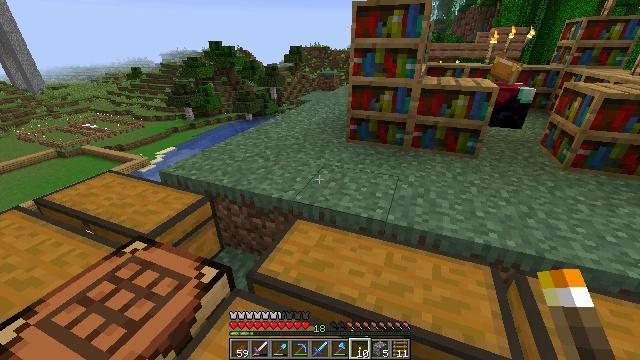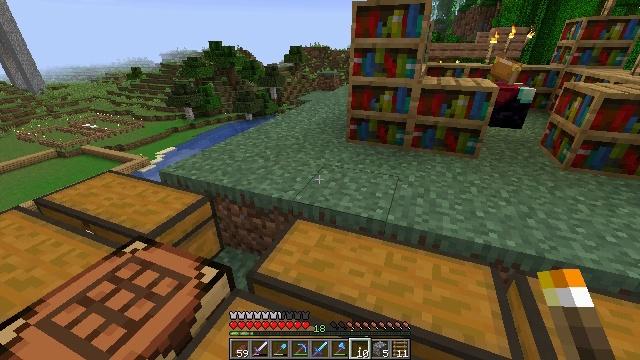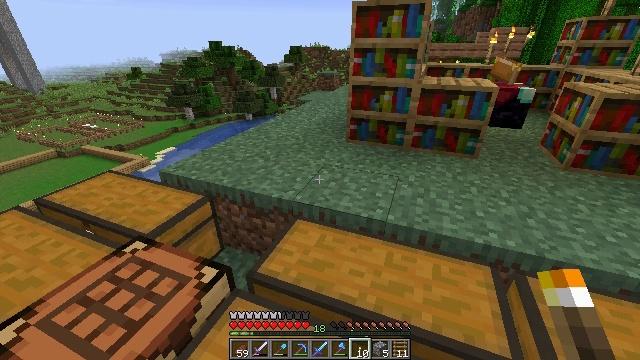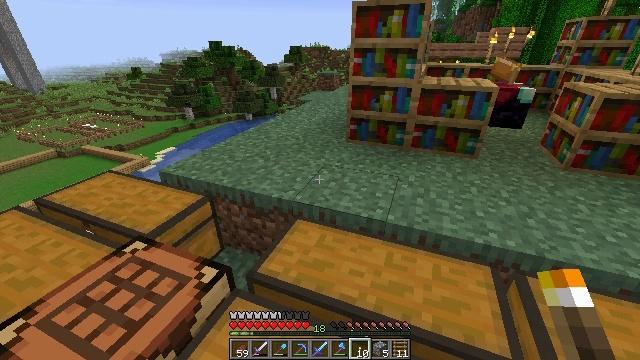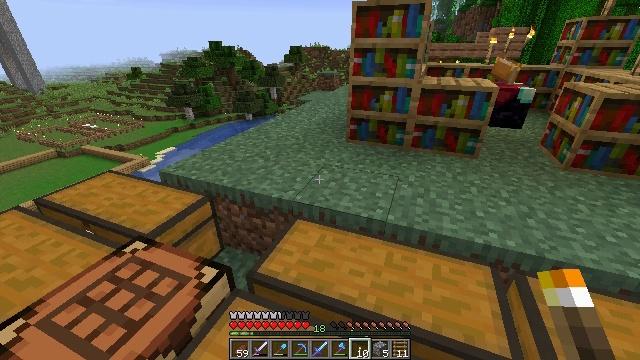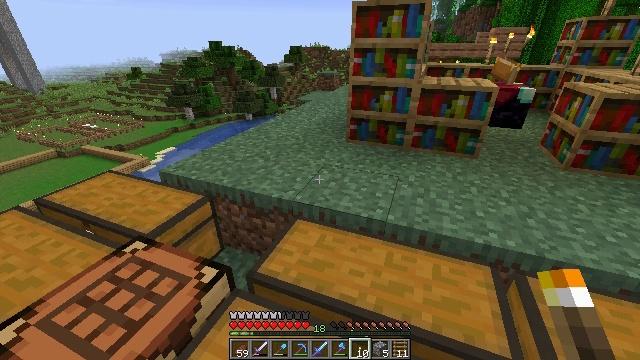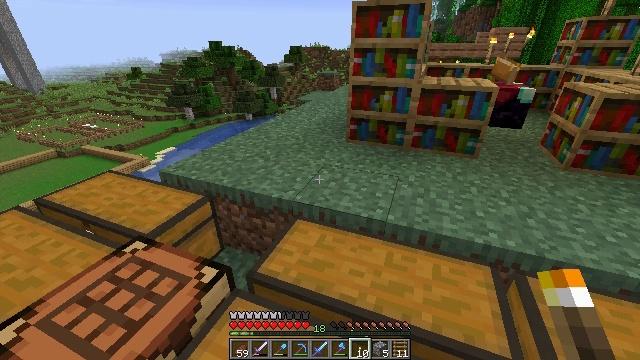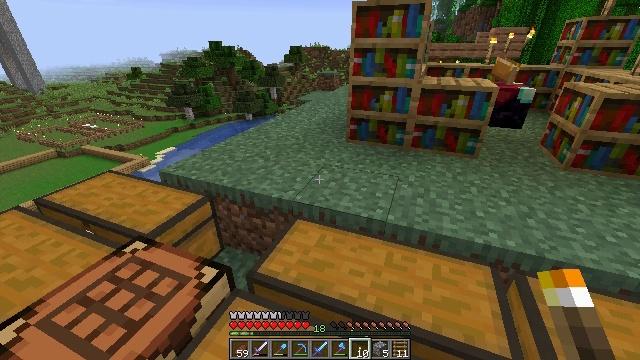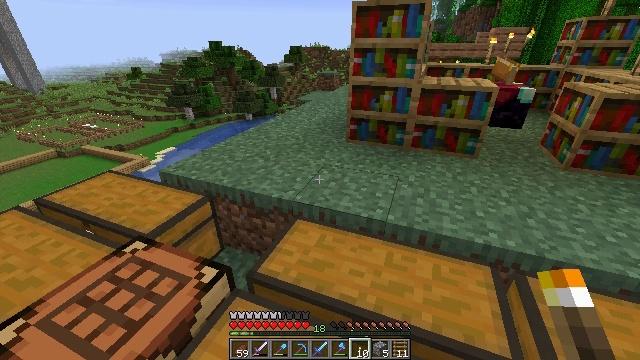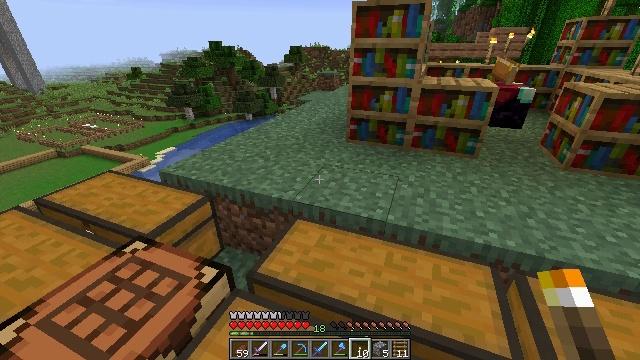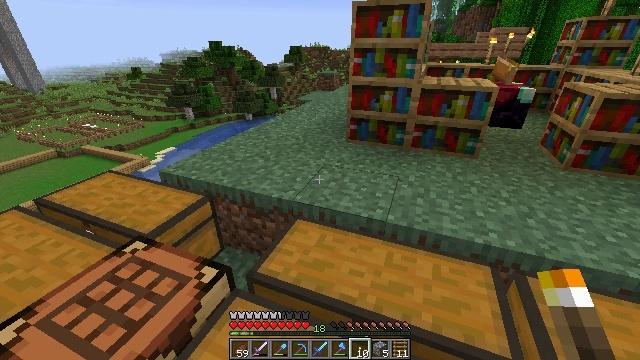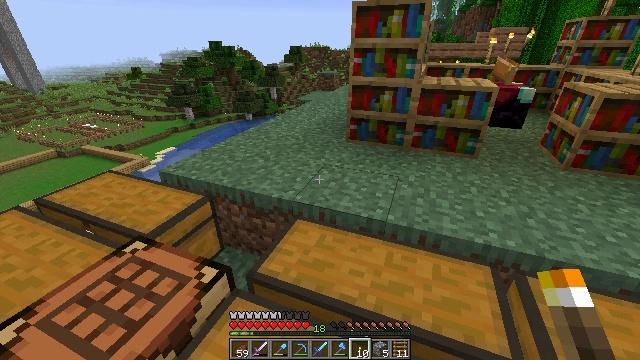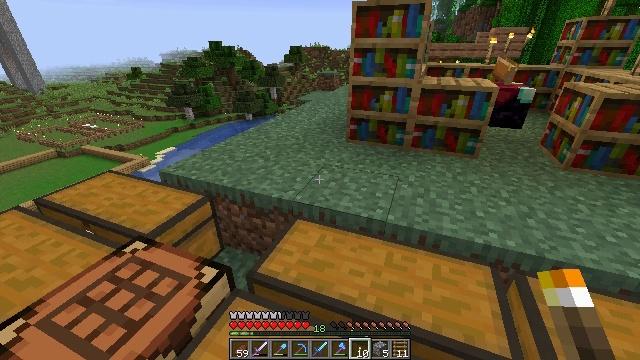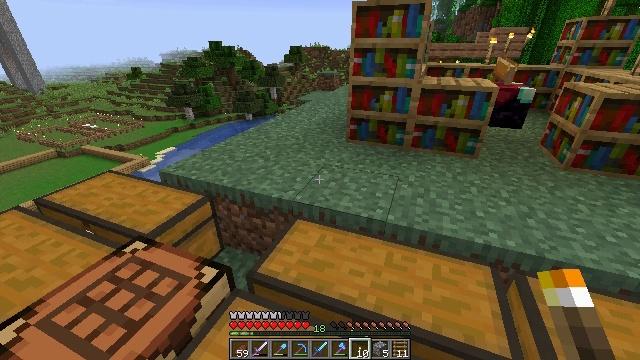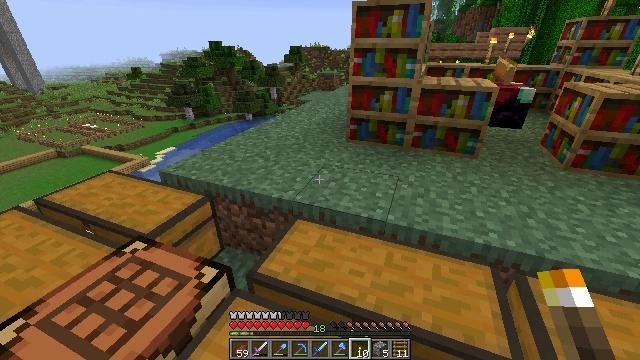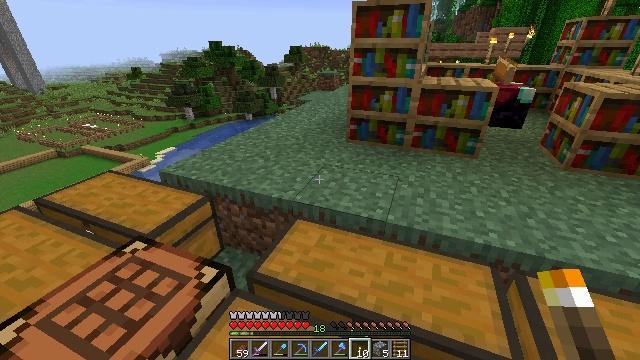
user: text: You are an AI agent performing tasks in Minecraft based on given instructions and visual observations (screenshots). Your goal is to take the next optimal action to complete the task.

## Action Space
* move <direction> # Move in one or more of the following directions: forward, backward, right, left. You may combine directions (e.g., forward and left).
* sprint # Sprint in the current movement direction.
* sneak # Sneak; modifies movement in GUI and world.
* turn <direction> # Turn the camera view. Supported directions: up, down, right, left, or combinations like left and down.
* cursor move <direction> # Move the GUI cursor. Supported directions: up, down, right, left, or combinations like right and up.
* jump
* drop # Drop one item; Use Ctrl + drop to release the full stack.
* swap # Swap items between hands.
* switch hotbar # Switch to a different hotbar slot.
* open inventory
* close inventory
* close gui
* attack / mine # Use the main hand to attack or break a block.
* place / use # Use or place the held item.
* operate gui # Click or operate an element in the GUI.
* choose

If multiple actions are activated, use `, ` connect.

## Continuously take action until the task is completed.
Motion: motion action
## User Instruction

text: Get the furnace back into your inventory.
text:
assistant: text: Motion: no_op
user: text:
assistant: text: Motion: no_op
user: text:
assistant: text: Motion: no_op
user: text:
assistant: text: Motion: no_op
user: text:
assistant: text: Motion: no_op
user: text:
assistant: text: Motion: no_op
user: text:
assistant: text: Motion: no_op
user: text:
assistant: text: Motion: no_op
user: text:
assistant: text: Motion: no_op
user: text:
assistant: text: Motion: no_op
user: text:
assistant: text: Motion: no_op
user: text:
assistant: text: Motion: no_op
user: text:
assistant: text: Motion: no_op
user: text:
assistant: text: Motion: no_op
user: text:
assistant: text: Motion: no_op
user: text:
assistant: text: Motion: no_op
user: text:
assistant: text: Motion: no_op
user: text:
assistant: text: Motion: no_op
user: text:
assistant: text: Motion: no_op
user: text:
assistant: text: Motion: no_op
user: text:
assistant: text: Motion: no_op
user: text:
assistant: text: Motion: no_op
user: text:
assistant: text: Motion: no_op
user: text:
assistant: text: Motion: no_op
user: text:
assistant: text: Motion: no_op
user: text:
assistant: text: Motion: no_op
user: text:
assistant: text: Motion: no_op
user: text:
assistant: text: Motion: no_op
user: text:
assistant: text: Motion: no_op
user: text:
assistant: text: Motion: no_op